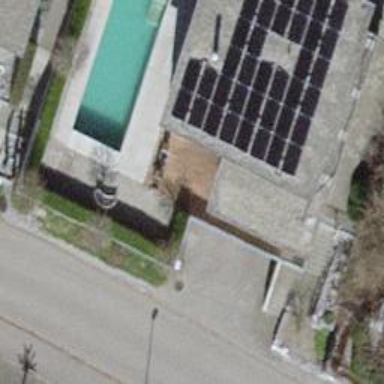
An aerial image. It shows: Solar power generator using photovoltaic panels.